Question: The following code does not work. Also try this instead of getapplicationcontext. I need a hint:
'''
public class AlarmReceiver extends BroadcastReceiver {
@Override
public void onReceive(Context context, Intent intent) {
NotificationCompat.Builder nb = new NotificationCompat.Builder();
nb.setContentTitle("title");
nb.setContentText("message");
nb.setSmallIcon(R.drawable.ic_launcher);
NotificationManager nm = (NotificationManager)getSystemService(Context.NOTIFICATION_SERVICE);
final Intent notificationIntent = new Intent(getApplicationContext(), MainActivity.class);
notificationIntent.setFlags(Intent.FLAG_ACTIVITY_CLEAR_TOP | Intent.FLAG_ACTIVITY_NEW_TASK);
final PendingIntent contentIntent = PendingIntent.getActivity(getApplicationContext(), 0, notificationIntent, 0);
nb.setContentIntent(contentIntent);
Notification notification = nb.getNotification();
nm.notify(0, notification);
}
}
'''
And how could I remove the Notification after onclick?
I'v solved a mistake. But there is still one mistake:

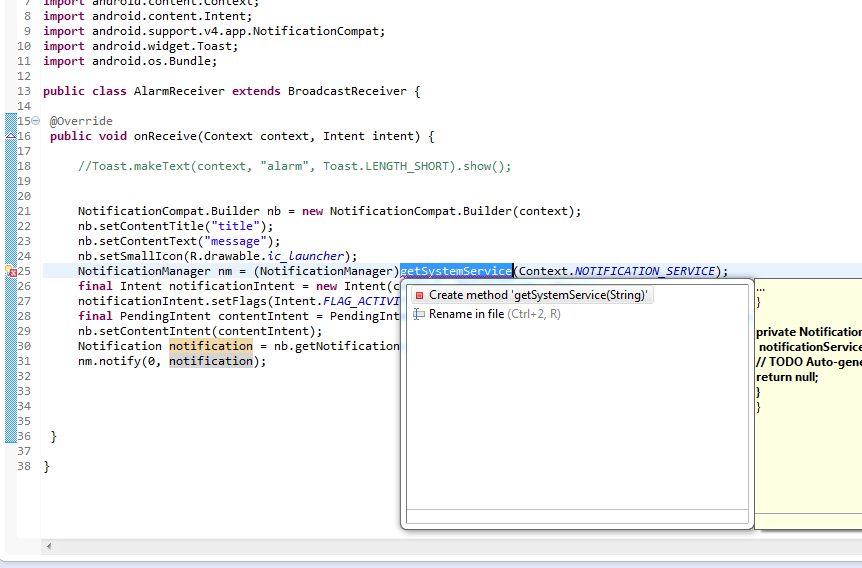
Answer: Replace getSystemService with context.getSystemService!